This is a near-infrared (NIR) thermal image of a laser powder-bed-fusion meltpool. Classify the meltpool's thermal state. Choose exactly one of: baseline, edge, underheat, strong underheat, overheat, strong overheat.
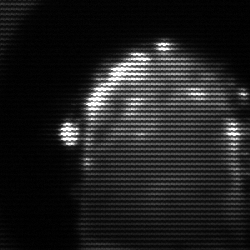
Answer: baseline